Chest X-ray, AP view. Patient: 21 years old, sex M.
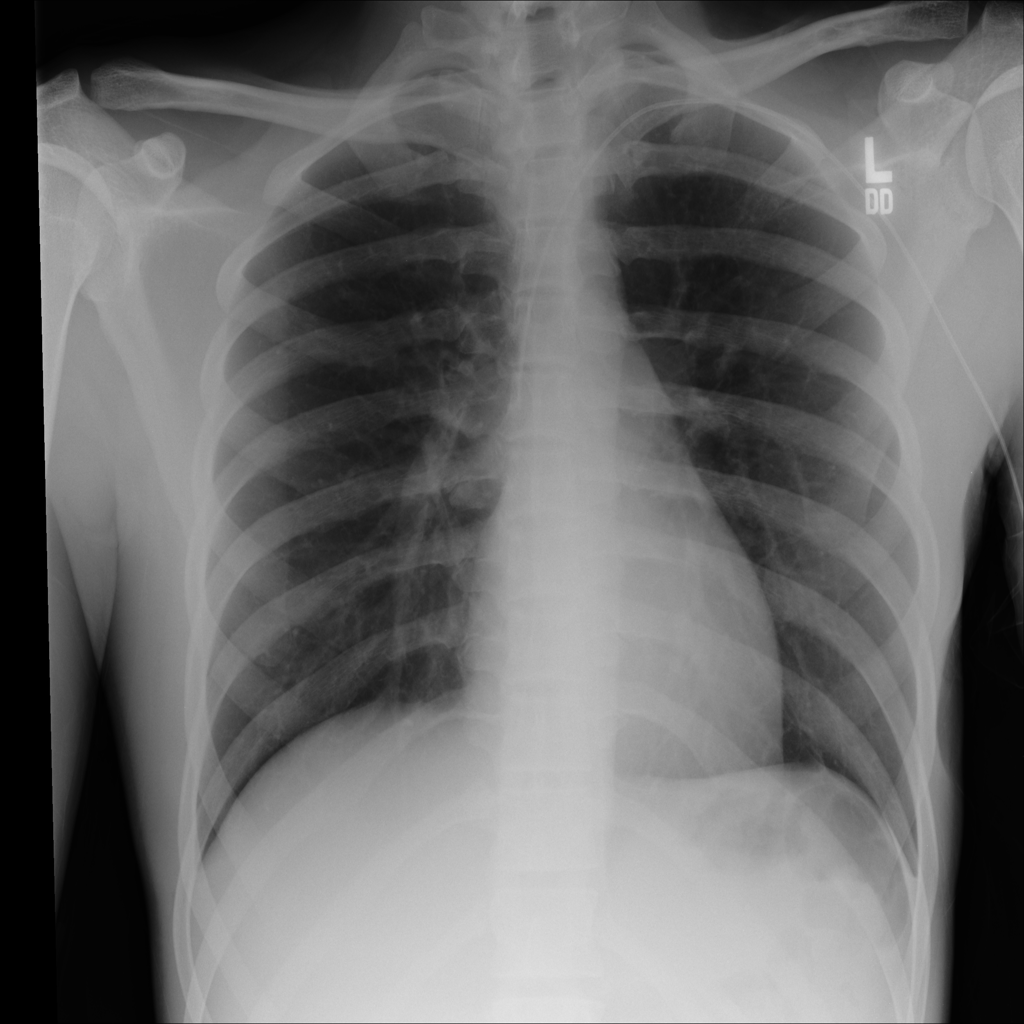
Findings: No Finding